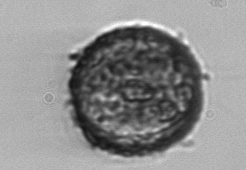
Label: Coscinodiscus